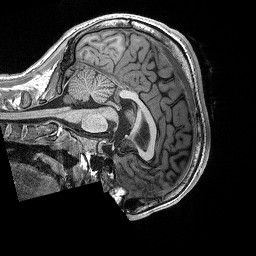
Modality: T1w
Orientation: sagittal
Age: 20
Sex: male